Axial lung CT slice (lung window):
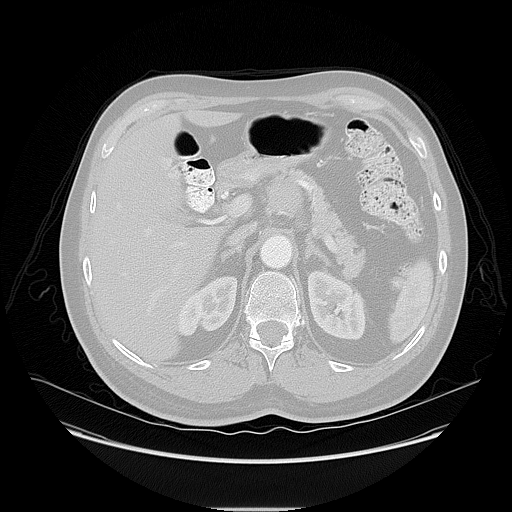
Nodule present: no